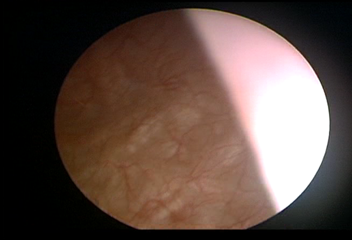
Modality: WLC
Class: Normal mucosa
Bladder cancer association: No